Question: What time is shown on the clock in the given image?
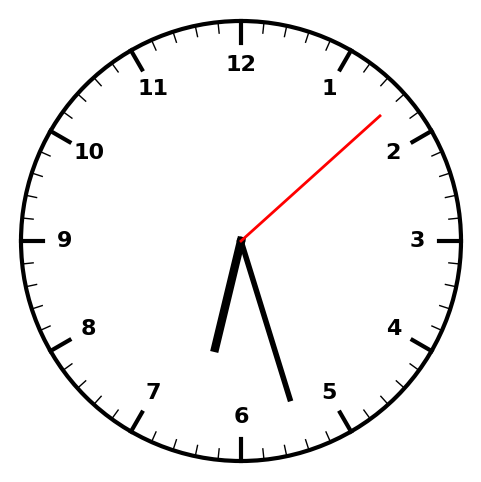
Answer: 06:27:08